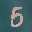
Label: 5